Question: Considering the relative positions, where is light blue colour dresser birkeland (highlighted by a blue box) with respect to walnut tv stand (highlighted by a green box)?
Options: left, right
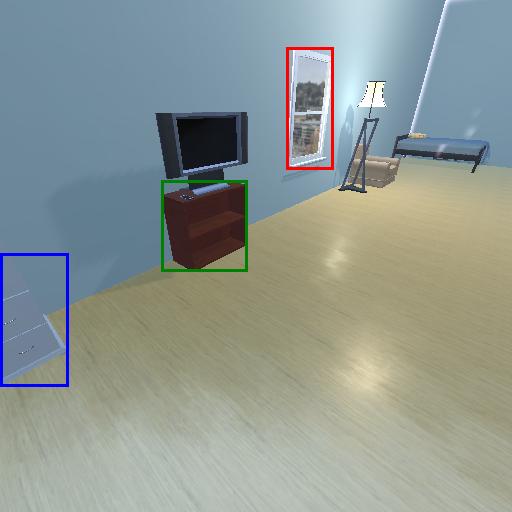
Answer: left